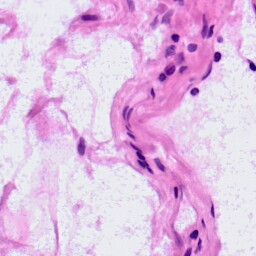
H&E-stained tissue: LymphNode